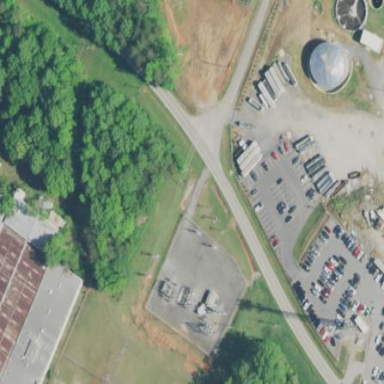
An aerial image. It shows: Distribution level power substation surrounded by fence.